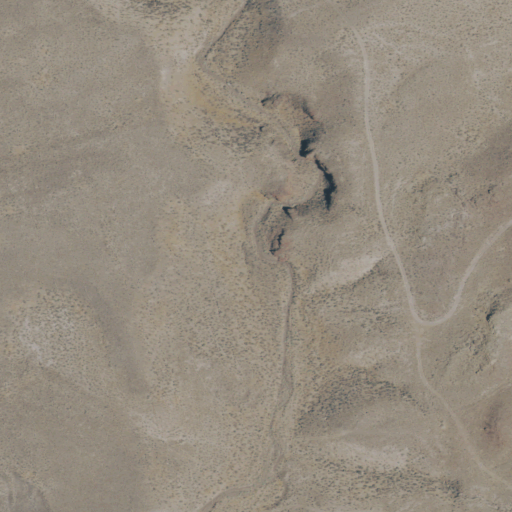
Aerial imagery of gap in Oregon named Little Sand Gap containing only shrub